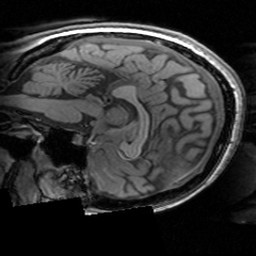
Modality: T1w
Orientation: sagittal
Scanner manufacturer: siemens
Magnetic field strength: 3 T
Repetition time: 1.63 s
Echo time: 0.00311 s